Interaction volume radius: 5 \u00c5
Interaction volume height: 50 \u00c5
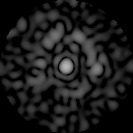
Disorder parameter: 0.8519